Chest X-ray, AP view. Patient: 65 years old, sex M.
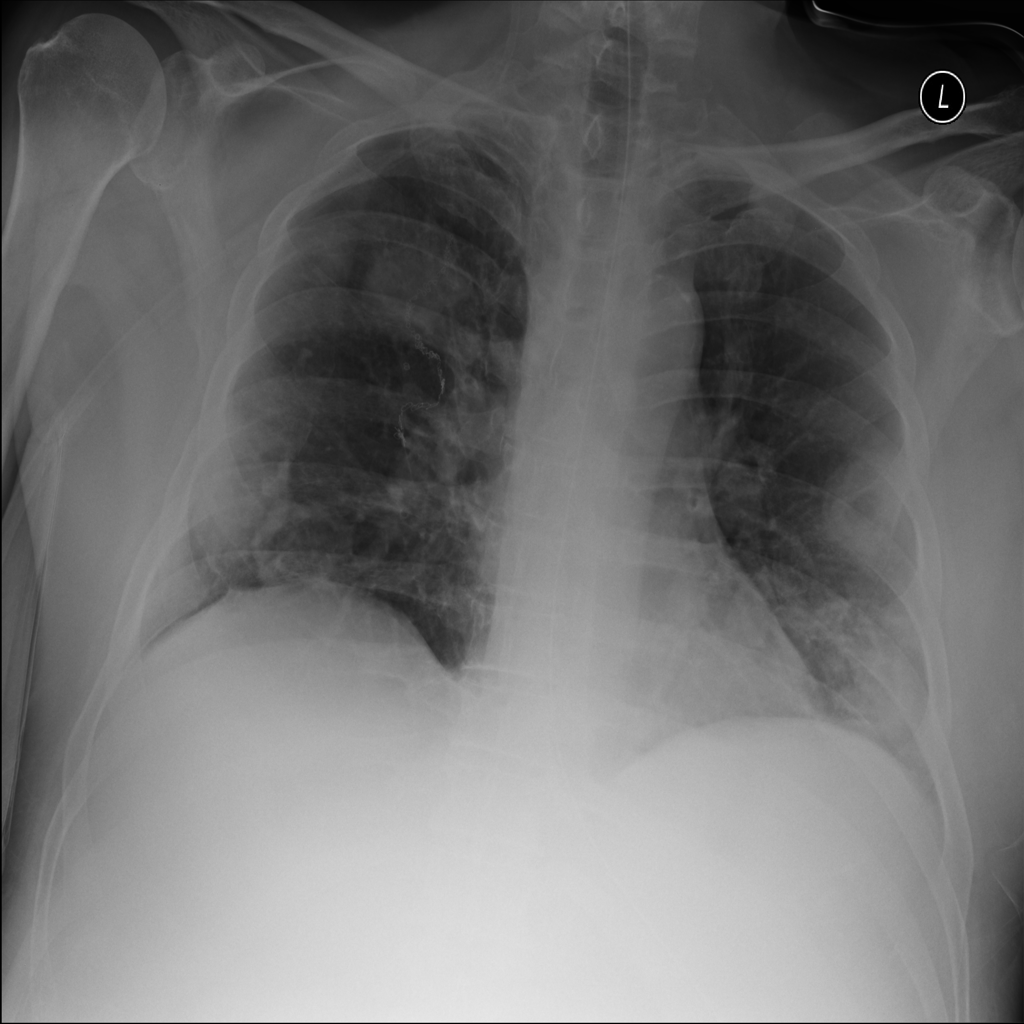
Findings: No Finding